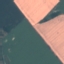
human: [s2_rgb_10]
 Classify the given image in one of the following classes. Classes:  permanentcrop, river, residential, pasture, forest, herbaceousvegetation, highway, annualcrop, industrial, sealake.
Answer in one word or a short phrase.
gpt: AnnualCrop